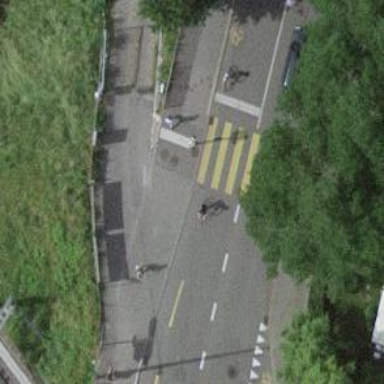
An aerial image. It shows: Kerb barrier.